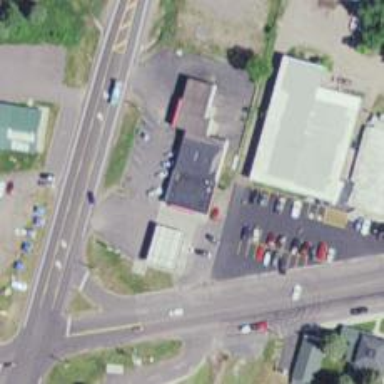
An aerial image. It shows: Convenience shop.